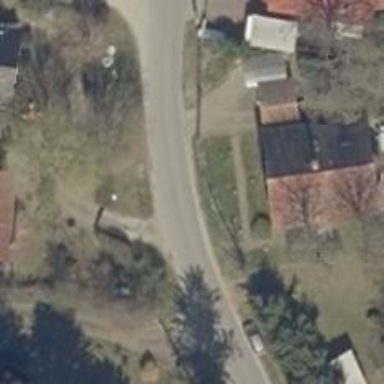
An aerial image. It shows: Asphalt road in residential area.